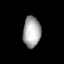
Tissue: lung
Cell type: Myeloid cells
Senescence score: 0.5562
Nuclear area (px): 531
Mean DAPI intensity: 168.928